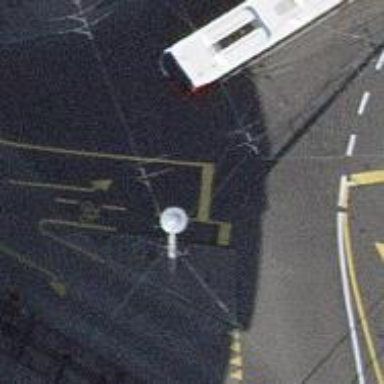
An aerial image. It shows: Service road with asphalt surface and trolley wires.